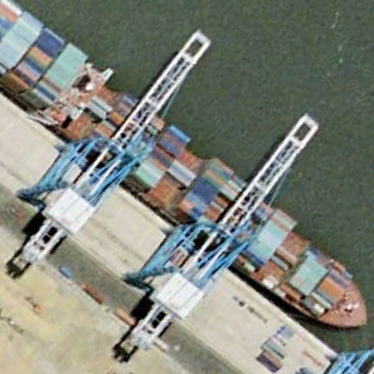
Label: Container_ship